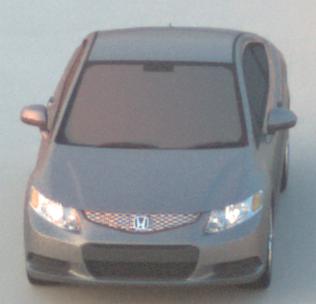
Make: Honda
Model: Civic Limousine 1.8
Detailed model: Civic (IX) Limousine
Model produced from: 2014/05
Model produced until: 2017/06
Doors: 4
Color: gray
Road condition: dry road
Daytime: sunrise or sunset
Contrast: medium contrast